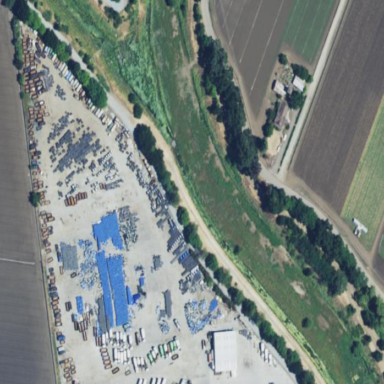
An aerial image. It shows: Industrial area dedicated to recycling.